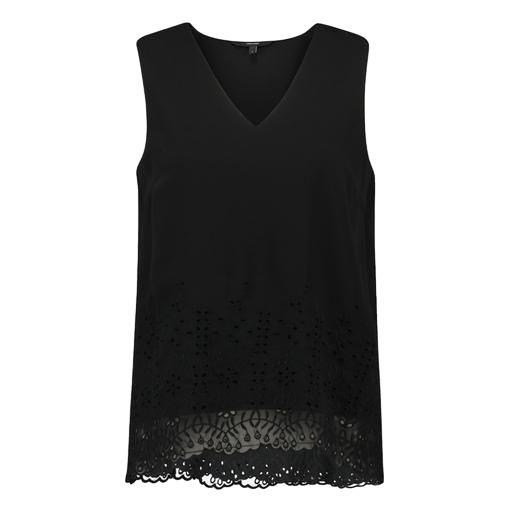
black v-neck printed tank top, black embroidered double-layer sleeveless top, black sleeveless high-low top only macy, white background